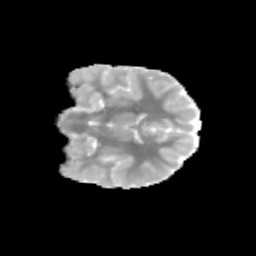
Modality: MD
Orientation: coronal
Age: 9
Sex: female
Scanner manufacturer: siemens
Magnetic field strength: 3 T
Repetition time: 3.8 s
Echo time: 0.07 s